Question: Instead of accessing specific latitude with hardcoded as shown in below
'''
NSString *path = [[NSBundle mainBundle] pathForResource:
@"WellList" ofType:@"plist"];
NSMutableDictionary *root = [[NSMutableDictionary alloc] initWithContentsOfFile:path];
NSString* latitude = [[[[[root objectForKey: @"Routes"] objectForKey: @"Houston" ] objectForKey: @"Location 1"] objectForKey: @"coordinate"] objectForKey: @"latitude"];
'''
I would like to use loop to access every single coordinate in my plist and add them into my NSmutableArray.

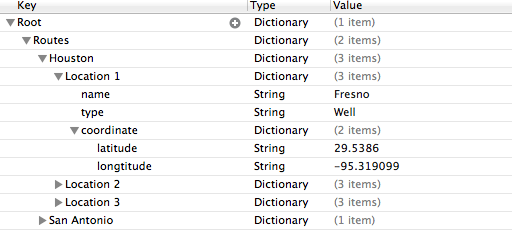
Answer: '''
NSMutableDictionary *root = [[NSMutableDictionary alloc] initWithContentsOfFile:path];
NSDictionary *routes = [root objectForKey: @"Routes"];
NSArray *cities = [routes allValues];
for (NSDictionary *city in cities) {
NSArray *locations = [city allValues];
for (NSDictionary *loc in locations) {
NSDictionary *coord = [loc objectForKey:@"coordinate"];
NSLog(@"%@",[coord objectForKey:@"latitude"]);
}
}
'''